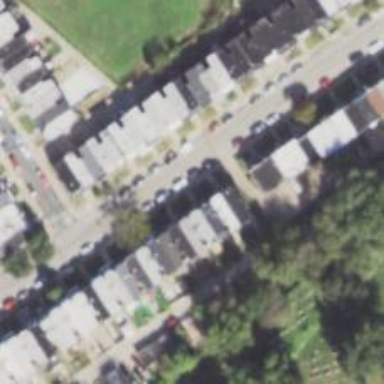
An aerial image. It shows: Alleyway designated as service road.